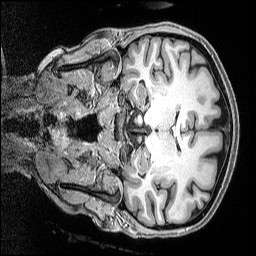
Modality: T1w
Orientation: coronal
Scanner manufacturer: siemens
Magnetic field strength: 3 T
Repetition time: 2.5 s
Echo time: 0.0029 s